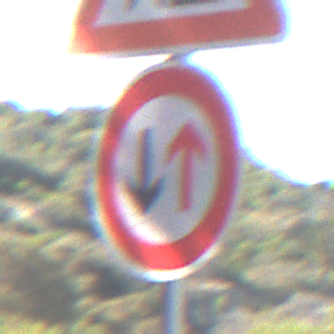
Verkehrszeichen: VorrangDesGegenverkehrs
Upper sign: Arbeitsstelle
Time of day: MorningAfternoon
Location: Outdoor (Nature)
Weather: Clear
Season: NotSpecified
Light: Natural